Question: I'm attempting to create new directories and set permissions programatically. I've been able to create the directory, apply the permissions for individual users and groups, and update most inheritance and propagation settings. However, I am unable to use the code to check the option that is found in the Window GUI interface (see below).
I've tried using alternate values of the Inheritance and Propogation flags, as well as the 'SetAccessRuleProtection' arguments, but I can't seem to find any permutation that works.
Code example:
'''
using System.Security.AccessControl;
//...
string dir = @"C:\MyTestFolder";
DirectorySecurity dirSec = new DirectorySecurity();
dirSec.AddAccessRule(
new FileSystemAccessRule(@"contoso.com\myuser",
FileSystemRights.FullControl,
InheritanceFlags.ContainerInherit | InheritanceFlags.ObjectInherit,
PropagationFlags.None,
AccessControlType.Allow));
dirSec.SetAccessRuleProtection(false, true);
Directory.CreateDirectory(dir, dirSec);
'''
Not sure if it is relevant, but I'm using this to create home directories for users, so the plan is to have the user have modify permissions and inherit or add the SYSTEM and Administrators local users/groups with full permissions.
I've tried <URL> from here on StackOverflow, but nothing seems to get that pesky box checked. Any ideas?
Edit: Here are the check boxes to which I am referring. Note that these are not my particular screenshots, but are just demonstration.

This image shows the greyed out checkbox in the second window, and the accessible checkbox in the third window. In my case, both boxes are unchecked when I create the folder with the above code (and using any variations of the arguments for 'SetAccessRuleProtection' or the Inheritance and Propagation flags.
My intent is to have those GUI checkboxes checked (and therefore their appropriate permissions set under the hood) when I create the directory, so that it would appear similar to the image.
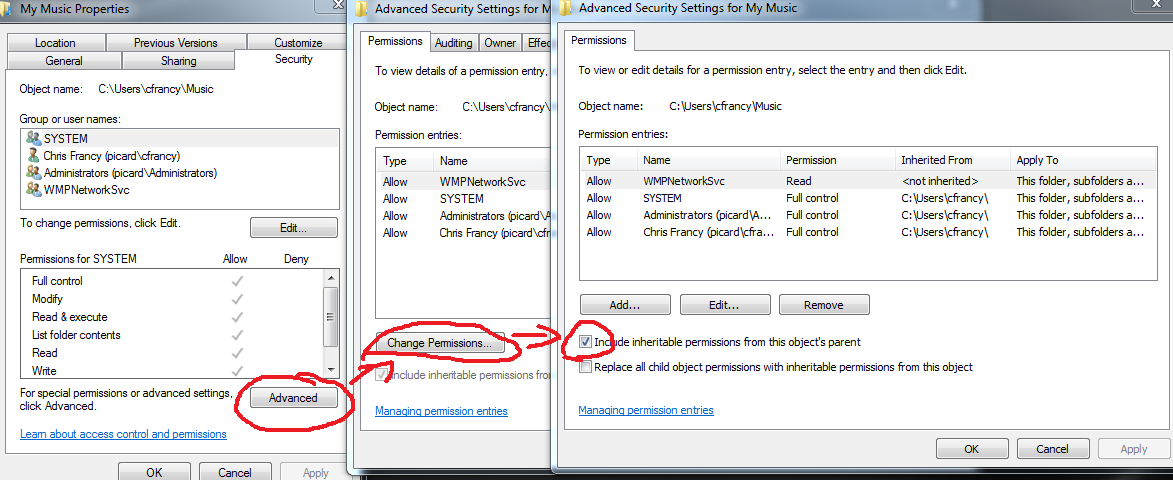
Answer: It looks like this all comes down to order of operations. It seems that if I create the directory by supplying the 'DirectorySecurity' it will create the folder with the Folder Permissions being completely overwritten by what I supply. And, for some reason if I call 'SetAccessRuleProtection' to set the folder's inheritable permissions for the DirectorySecurity that I'm supplying creation, it doesn't take.
But, if I instead create the folder first without supplying any permissions information it is created with that box checked off by default, and then I can just add my AccessRule as needed:
'''
using System.Security.AccessControl;
//...
string dir = @"C:\MyTestFolder";
//If you update and add the access rules here, it doesn't work
Directory.CreateDirectory(dir);
//Now that the folder has been created...
DirectorySecurity dirSec = Directory.GetAccessControl(dir);
dirSec.AddAccessRule(
new FileSystemAccessRule(@"contoso.com\myuser",
FileSystemRights.FullControl,
InheritanceFlags.ContainerInherit | InheritanceFlags.ObjectInherit,
PropagationFlags.None,
AccessControlType.Allow));
//this isn't really necessary at this point, but wouldn't hurt:
//dirSec.SetAccessRuleProtection(false, true);
Directory.SetAccessControl(dir, dirSec);
'''
I don't know the reason why it has to be done in this specific order, but if anyone has insight I'd love to hear why. Regardless, this has me working now without issue.